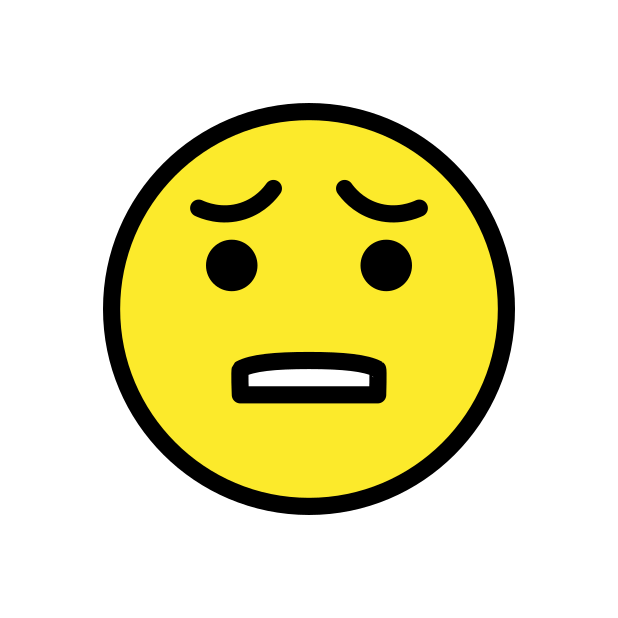
Emoji: 😧
Name: anguished face
Unicode: 0x1f627